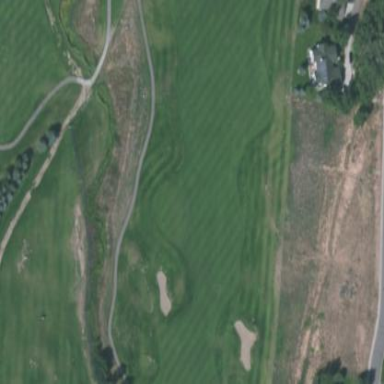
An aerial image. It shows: Golf fairway in the image.